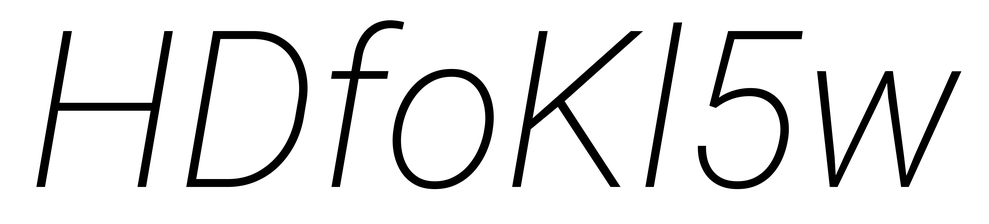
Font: Roboto-Italic_ExtraLight_Italic